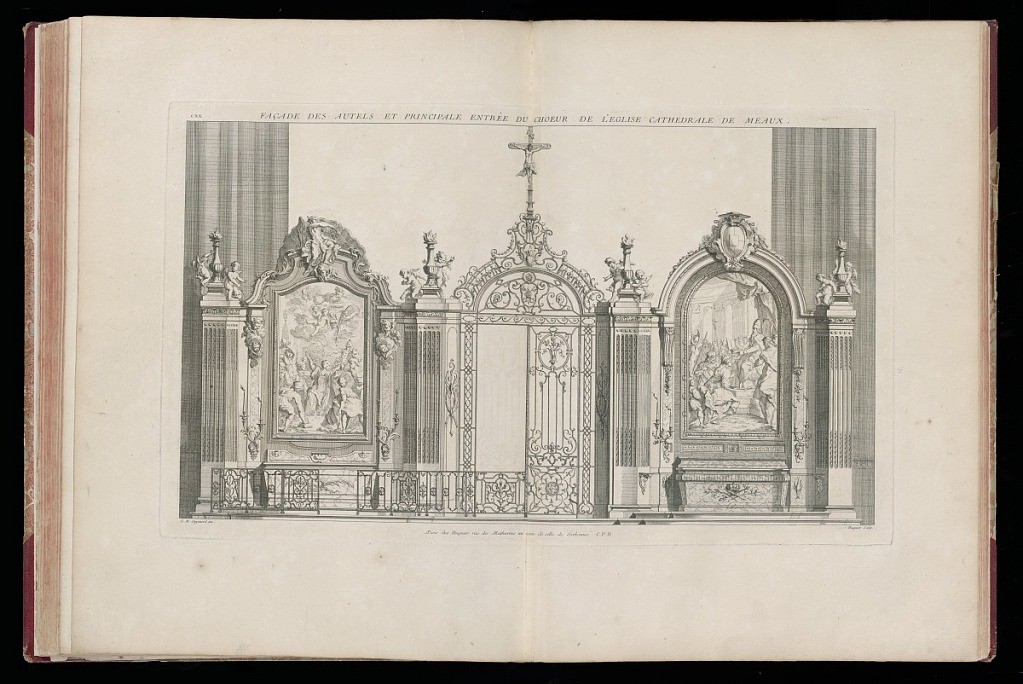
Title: FAÇADE DES AUTELS ET PRINCIPALE ENTRÉE DU CHOEUR DE L'EGLISE CATHÉDRALE DE MEAUX
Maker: Gilles-Marie Oppenord, French, 1672–1742
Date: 1749-1761
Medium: Etching and engraving on laid paper
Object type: Bound print
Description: Elevation of the entrance to the choir of the Cathedral of Meaux, flanked by two altars with biblical paintings. The central gate has scrolling ironwork and is topped by a crucifix. The plate is signed and numbered.